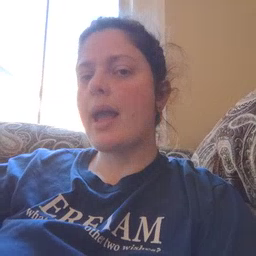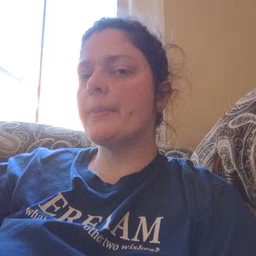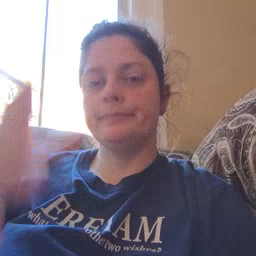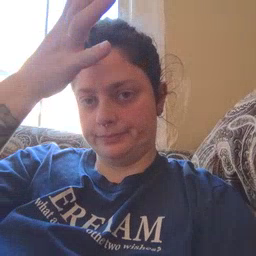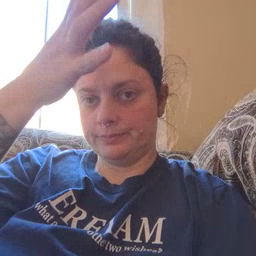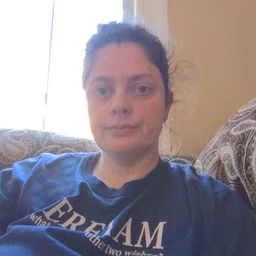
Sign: dad